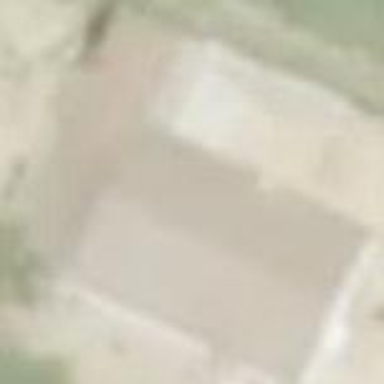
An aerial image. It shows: Garage.